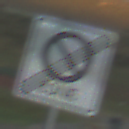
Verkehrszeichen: EndeEingeschraenktesHalteverbotZone
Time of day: SunriseSunset
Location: Outdoor (RoadRail)
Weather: PartlyCloudy
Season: NotSpecified
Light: Natural